Interaction volume radius: 5 \u00c5
Interaction volume height: 10 \u00c5
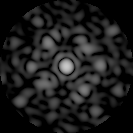
Disorder parameter: 0.7268